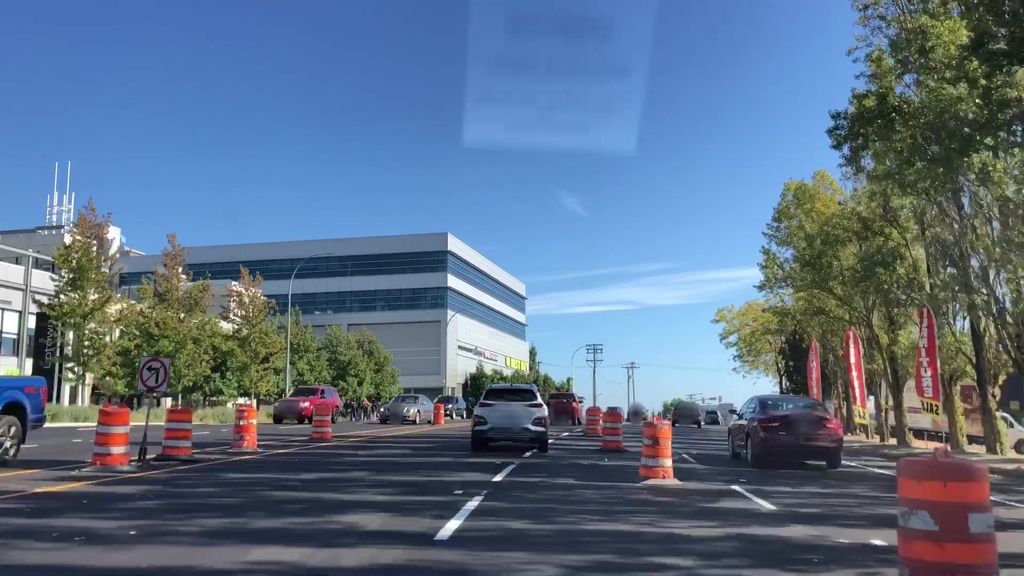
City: victoria